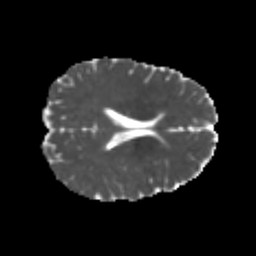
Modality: MD
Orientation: axial
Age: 21
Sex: female
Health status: healthy
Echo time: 0.074 s